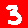
Digit: 3